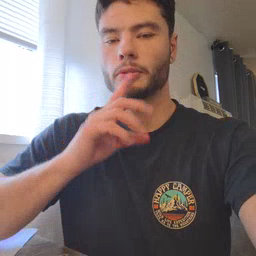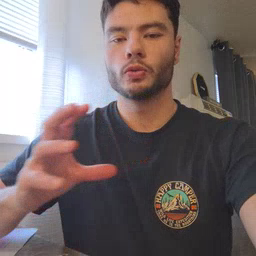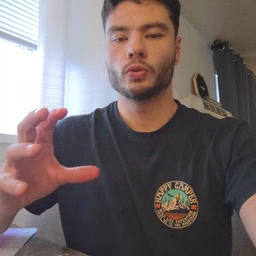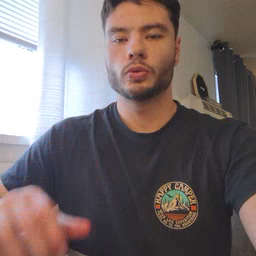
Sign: balloon